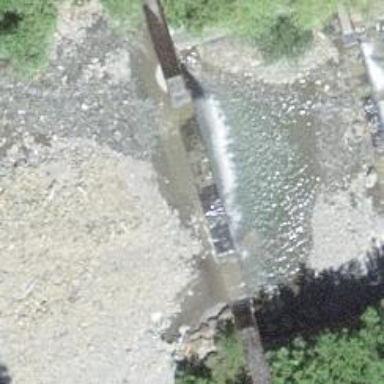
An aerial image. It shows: Weir along the waterway.